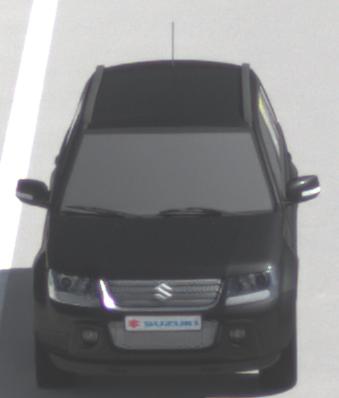
Make: Suzuki
Model: Grand Vitara
Detailed model: Gen. 1 JT
Model produced from: 2009
Model produced until: 2012
Doors: 5
Color: black
Road condition: dry road
Daytime: midday
Contrast: high contrast